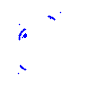
Particle: proton